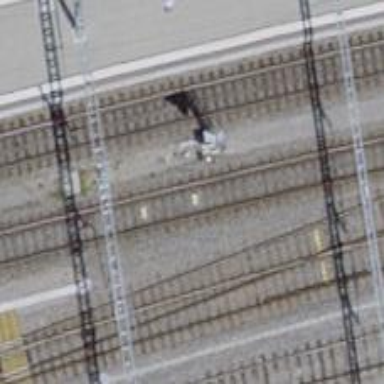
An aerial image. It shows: Railway signal.